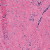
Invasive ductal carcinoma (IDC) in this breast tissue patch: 0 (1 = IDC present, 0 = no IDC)